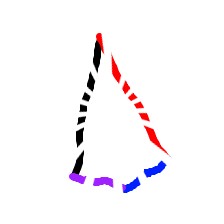
Shape: kite